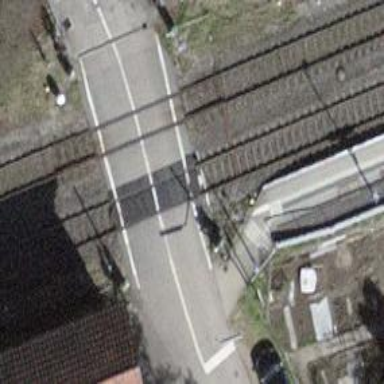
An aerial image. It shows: Level crossing with full barriers and lights.